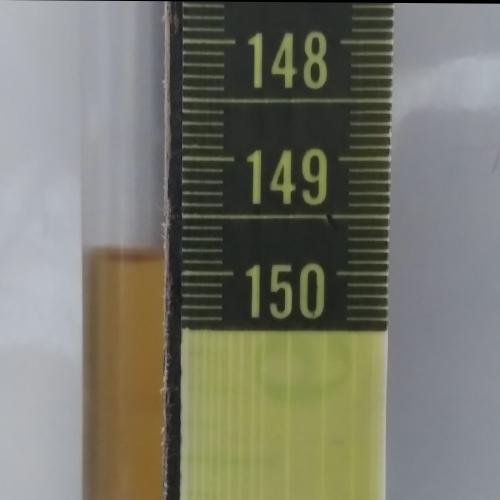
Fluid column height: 149.9 cm